Question: I'm wondering how one would go about programming the kind of dropdown tableview that the Vine app uses. If you have never used Vine, I've provided a picture below which depicts the UI Design I'm talking about. Essentially, when you press the left hand UIBarButton, this tableview drops down. When you touch anywhere again, it drops down a little further (5 or 10 pixels) and then leaves the screen with a nice animation.
Just looking for some feedback on how I might go about implementing this. Thanks in advance.

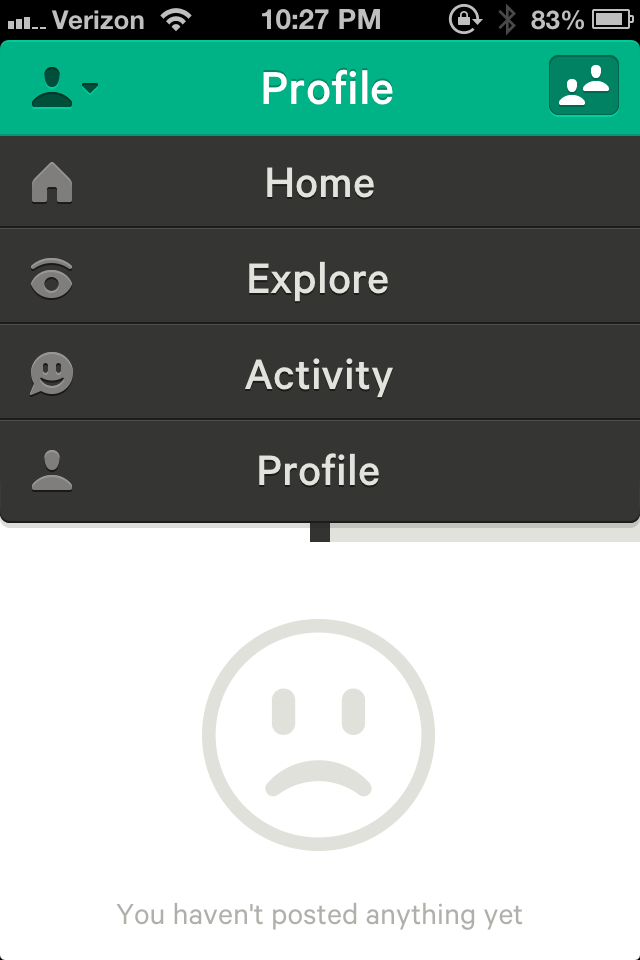
Answer: Not sure a 'UITableView' is the way to go about it.
Perhaps you can use <URL> to get inspired or fork it to customize to your needs.